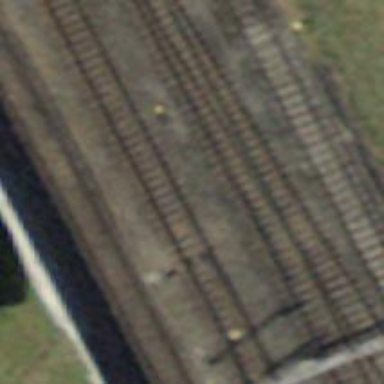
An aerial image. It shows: Railway siding with one electrified track and contact line.